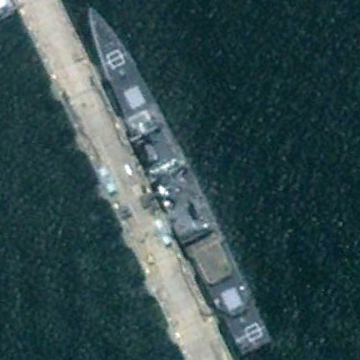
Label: cruiser